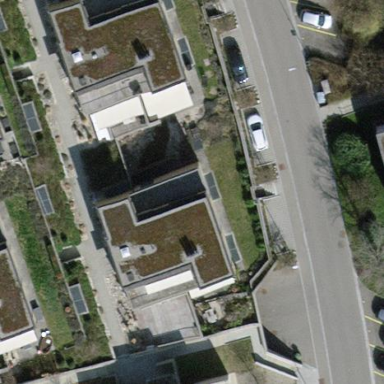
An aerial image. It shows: Apartment building with flat roof.